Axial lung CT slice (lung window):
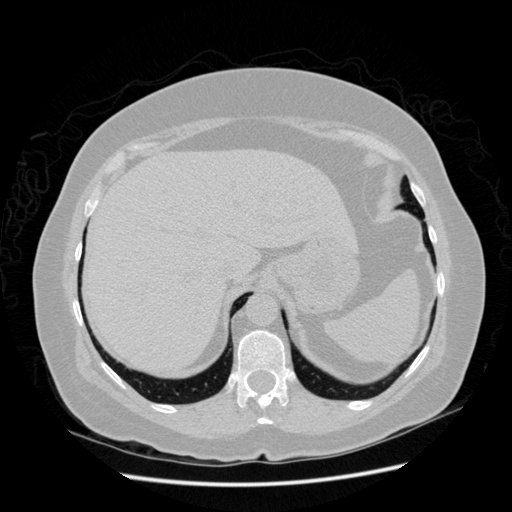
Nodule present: no